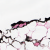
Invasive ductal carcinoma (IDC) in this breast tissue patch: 0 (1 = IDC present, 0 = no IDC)